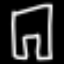
Label: pants